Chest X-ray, AP view. Patient: 53 years old, sex F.
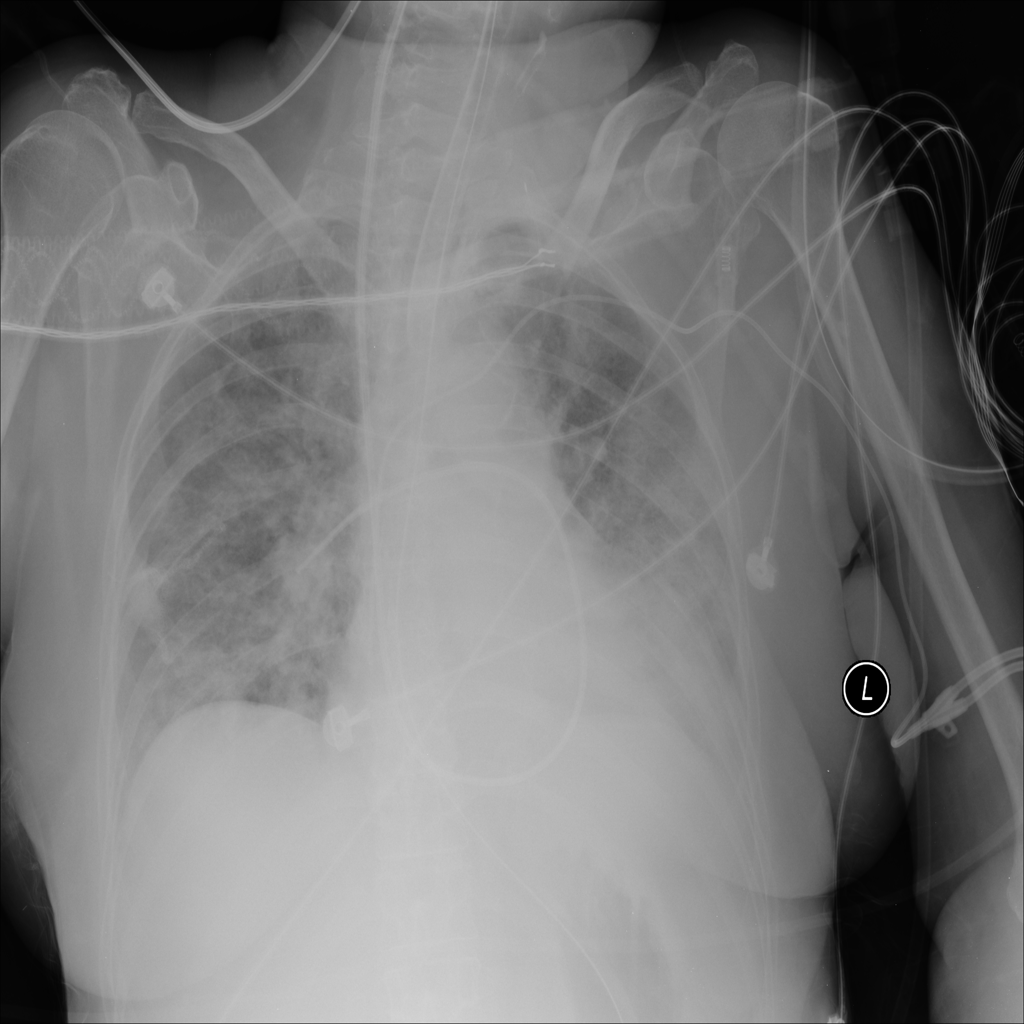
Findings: Infiltration